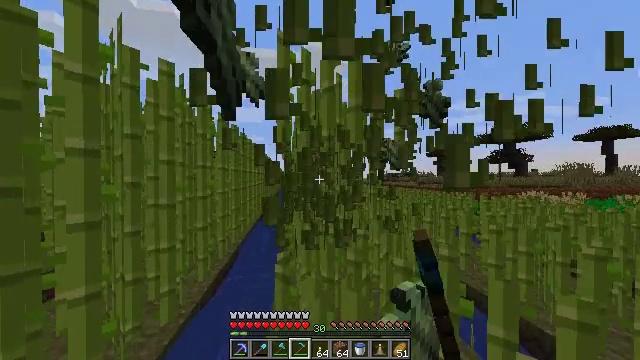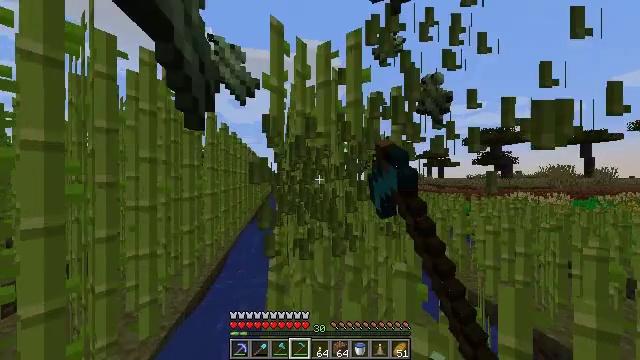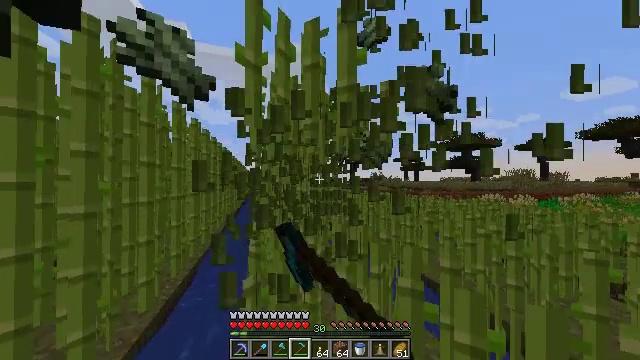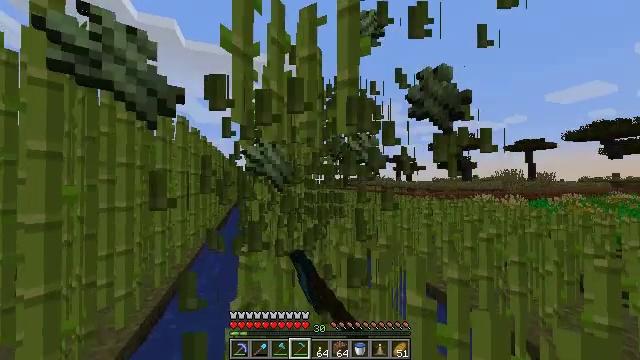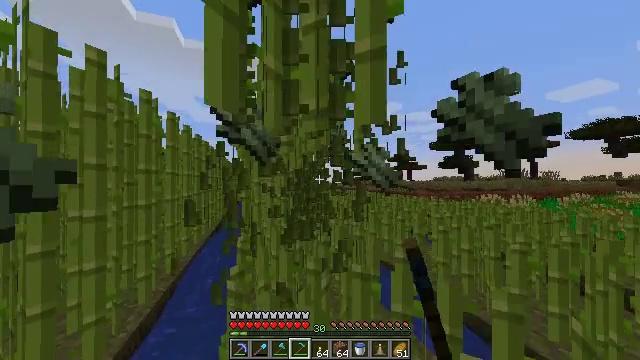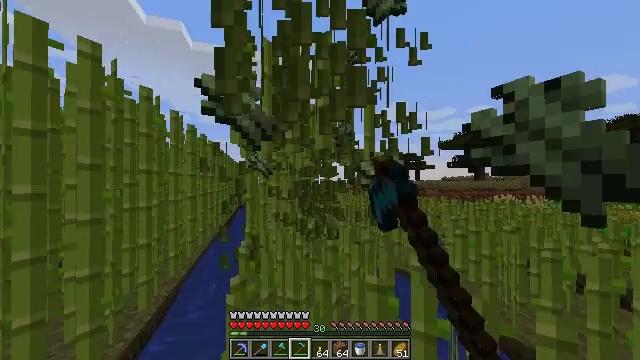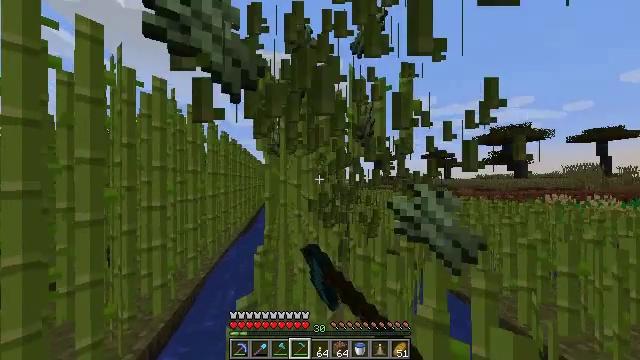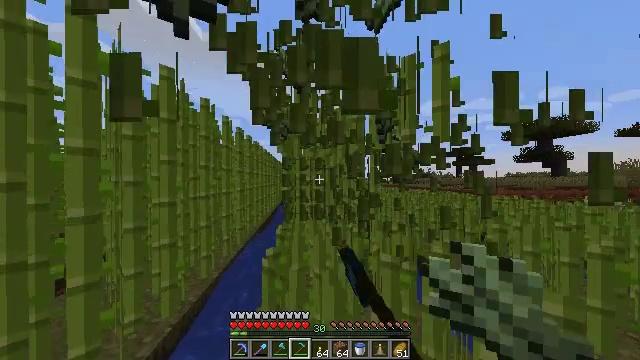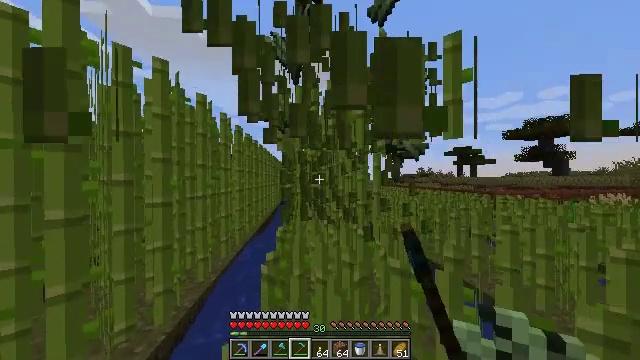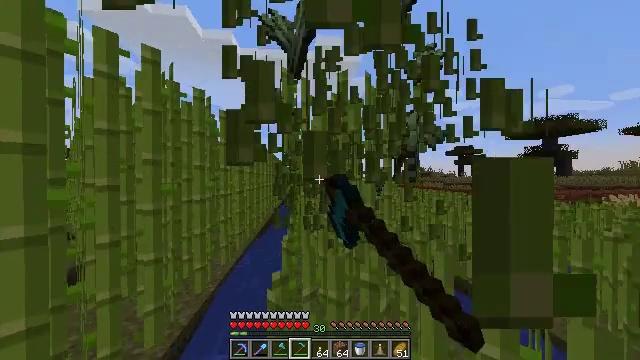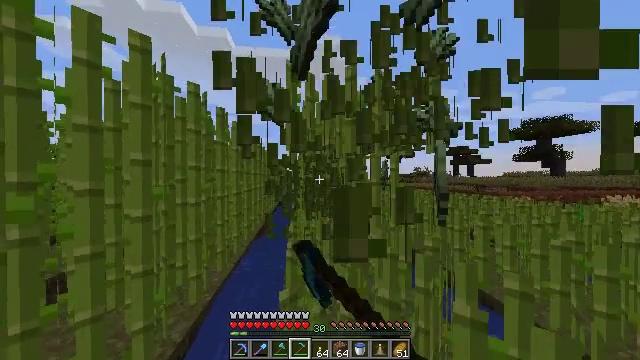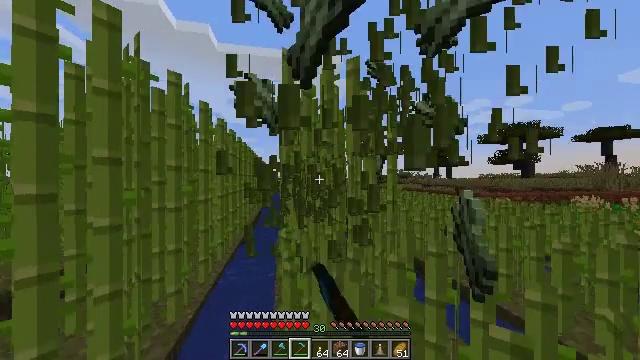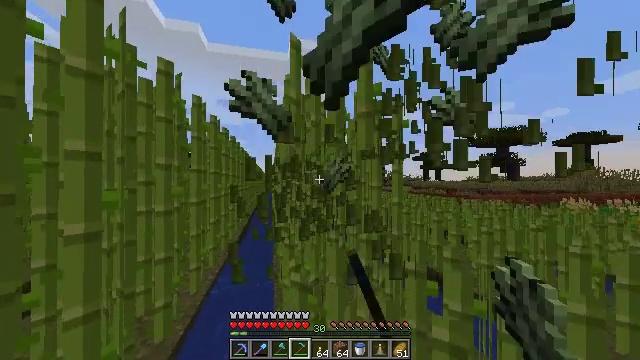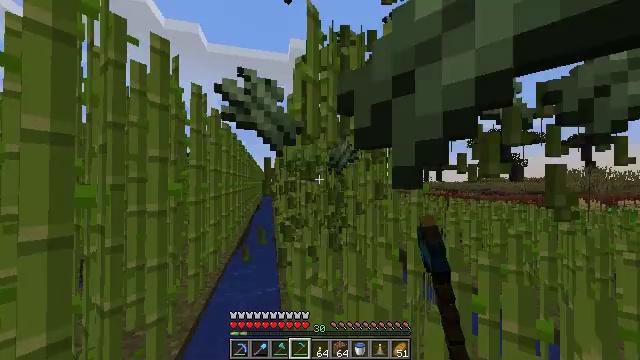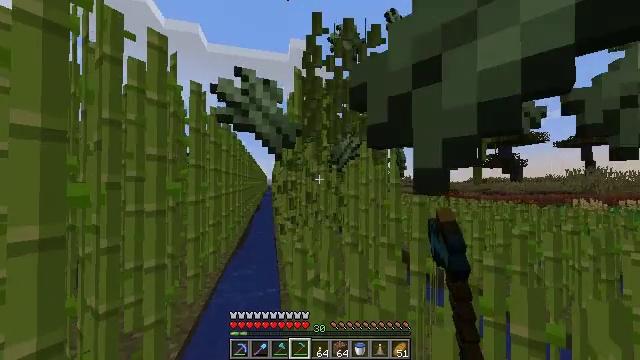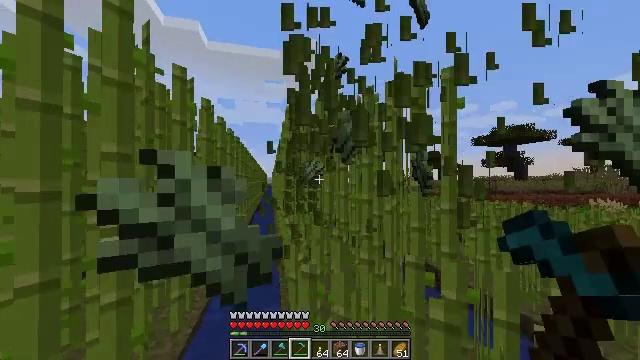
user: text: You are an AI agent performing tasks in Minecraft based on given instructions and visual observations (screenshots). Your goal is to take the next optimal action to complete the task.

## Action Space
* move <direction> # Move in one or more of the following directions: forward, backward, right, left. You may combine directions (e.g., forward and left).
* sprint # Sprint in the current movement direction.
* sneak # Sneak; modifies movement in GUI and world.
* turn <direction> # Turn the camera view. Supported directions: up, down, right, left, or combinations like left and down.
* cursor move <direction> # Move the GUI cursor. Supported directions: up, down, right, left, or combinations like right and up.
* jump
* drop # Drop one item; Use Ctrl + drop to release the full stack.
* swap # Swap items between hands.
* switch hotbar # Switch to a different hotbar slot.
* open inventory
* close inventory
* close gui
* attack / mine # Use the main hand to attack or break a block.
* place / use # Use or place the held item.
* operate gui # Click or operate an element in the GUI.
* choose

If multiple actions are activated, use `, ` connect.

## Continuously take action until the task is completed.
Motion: motion action
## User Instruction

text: Collect sugar cane near water sources.
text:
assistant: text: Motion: move forward, sprint, turn right, attack / mine
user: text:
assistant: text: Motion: move forward, sprint, turn right, attack / mine
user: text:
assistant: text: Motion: move forward, sprint, turn right, attack / mine
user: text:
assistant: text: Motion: move forward, sprint, attack / mine
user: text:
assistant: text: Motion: move forward, sprint, turn left, attack / mine
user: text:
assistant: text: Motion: move forward, sprint, turn left, attack / mine
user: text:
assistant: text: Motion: move forward, sprint, turn left, attack / mine
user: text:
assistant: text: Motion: move forward and move left, sprint, attack / mine
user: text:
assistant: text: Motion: move forward and move left, sprint, attack / mine
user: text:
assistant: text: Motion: move forward and move left, sprint, turn right, attack / mine
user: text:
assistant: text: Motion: move forward and move left, sprint, turn right, attack / mine
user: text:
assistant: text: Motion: move forward and move left, sprint, turn right, attack / mine
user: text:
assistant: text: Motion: move forward, sprint, attack / mine
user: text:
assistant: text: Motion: move forward, sprint, attack / mine
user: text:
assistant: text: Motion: move forward, sprint, attack / mine
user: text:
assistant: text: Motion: move forward, sprint, attack / mine
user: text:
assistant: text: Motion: move forward, sprint, attack / mine
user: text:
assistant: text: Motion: move forward, sprint, turn right, attack / mine
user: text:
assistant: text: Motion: move forward, sprint, turn right, attack / mine
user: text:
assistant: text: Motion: move forward, sprint, turn right, attack / mine
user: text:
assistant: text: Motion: move forward, sprint, attack / mine
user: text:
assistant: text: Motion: move forward, sprint, attack / mine
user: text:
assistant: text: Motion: move forward, sprint, attack / mine
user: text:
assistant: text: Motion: move forward, sprint, turn left, attack / mine
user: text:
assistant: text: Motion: move forward, sprint, turn left, attack / mine
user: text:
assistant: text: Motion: move forward, sprint, turn left, attack / mine
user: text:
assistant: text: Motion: move forward and move left, sprint, turn left, attack / mine
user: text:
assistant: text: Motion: move forward and move left, sprint, attack / mine
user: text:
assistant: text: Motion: move forward and move left, sprint, turn right, attack / mine
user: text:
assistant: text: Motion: move forward, sprint, turn right, attack / mine